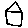
Label: house